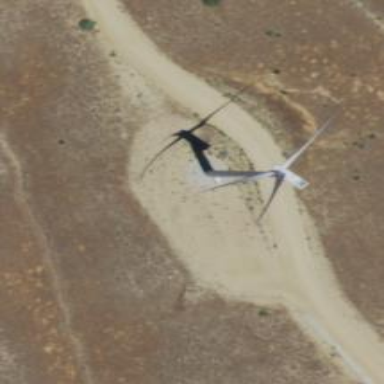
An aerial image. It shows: Wind generator with horizontal axis. The generator is wind turbine.